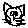
Label: cat